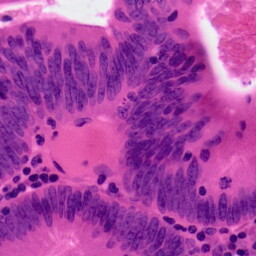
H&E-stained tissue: Colon